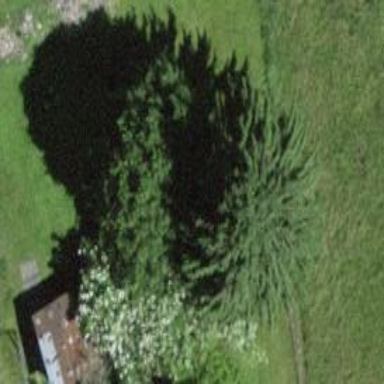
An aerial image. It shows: Single tag "natural: tree."